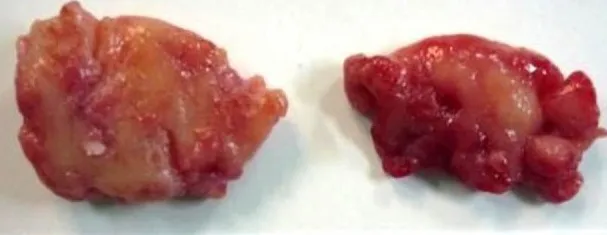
The gross picture shows two masses measuring approximately 2.5 cm x 2 cm x 1.5 cm and 2.5 cm x 1.5 cm x 1 cm in size.
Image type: medical_photograph (other_medical_photograph)